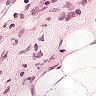
Metastatic tissue present: no